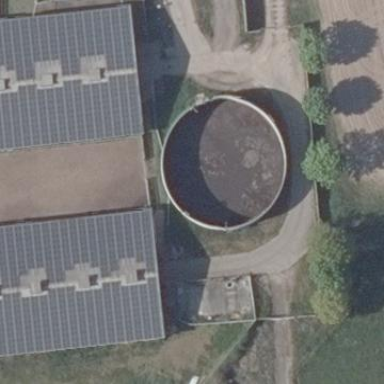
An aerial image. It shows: Storage tank building.